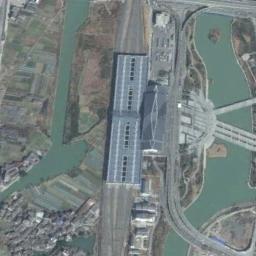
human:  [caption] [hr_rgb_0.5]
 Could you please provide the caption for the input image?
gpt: The railway station is next to the farmland and the river .

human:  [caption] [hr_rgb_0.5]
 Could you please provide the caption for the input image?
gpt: A nice suburban railway station .

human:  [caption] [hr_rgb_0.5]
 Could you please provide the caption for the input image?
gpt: There are many buildings beside the railway station .

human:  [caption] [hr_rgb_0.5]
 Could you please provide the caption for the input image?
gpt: The railway station has some railways and a big building and the railway station are flanked by some fields and rivers .

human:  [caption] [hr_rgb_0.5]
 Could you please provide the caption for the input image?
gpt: There are two green lakes beside the railway station .